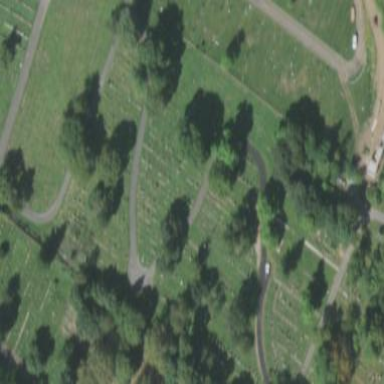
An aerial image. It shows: Cemetery.